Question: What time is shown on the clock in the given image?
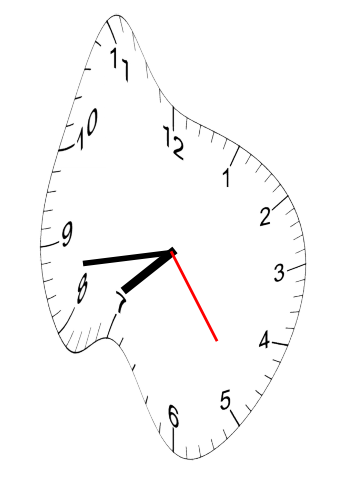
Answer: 07:43:24